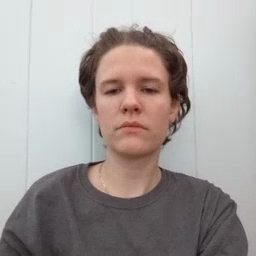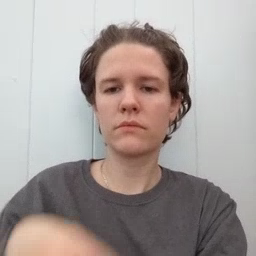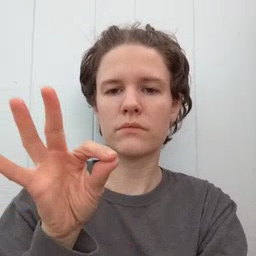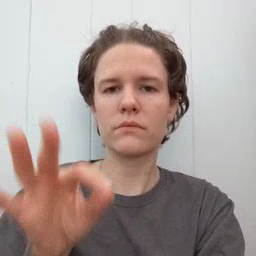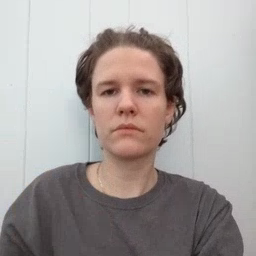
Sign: find